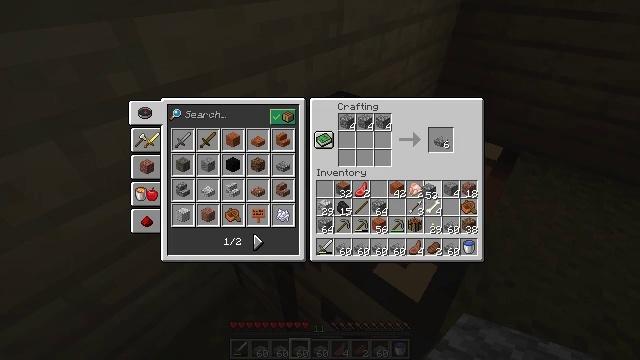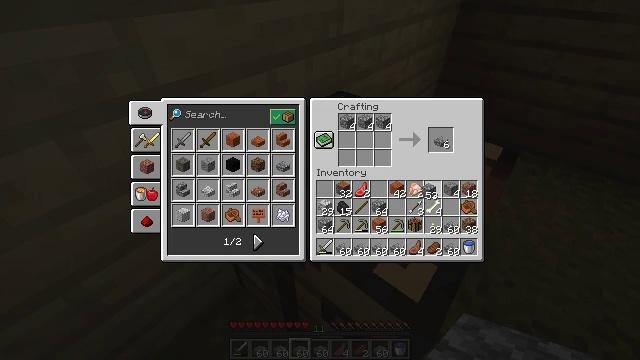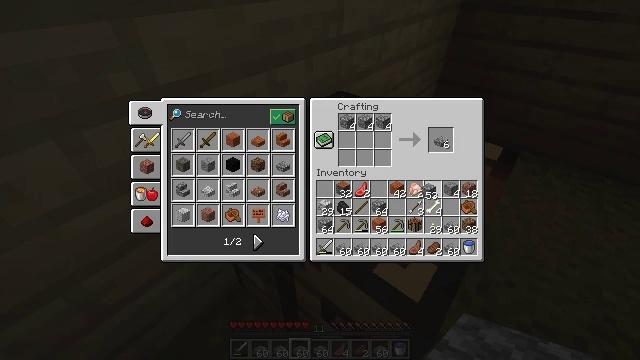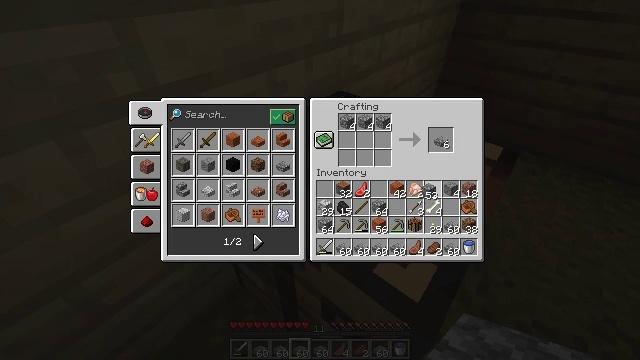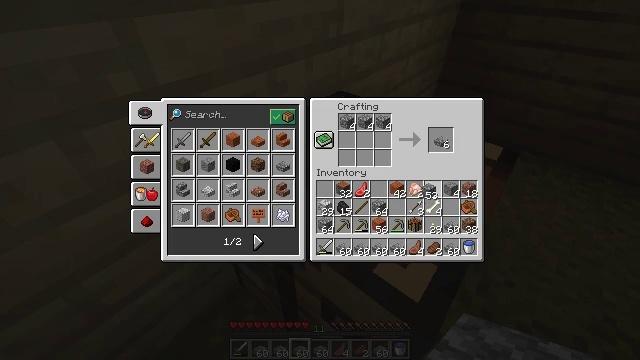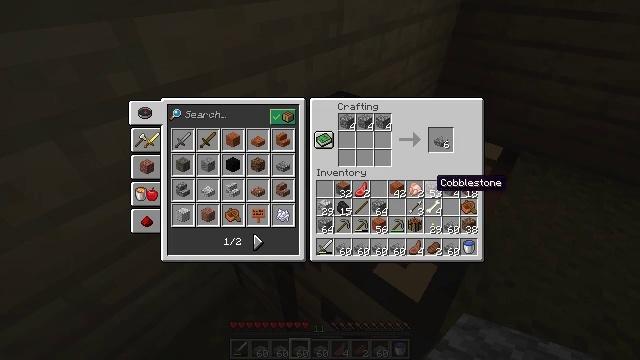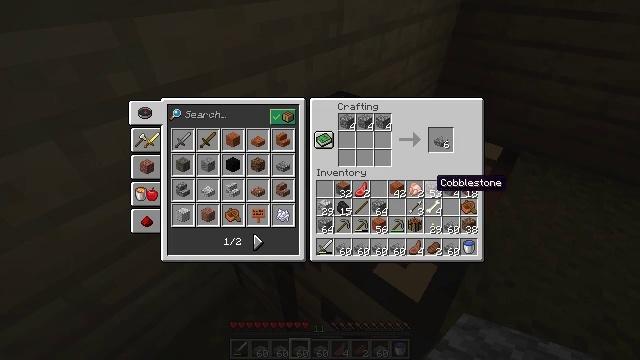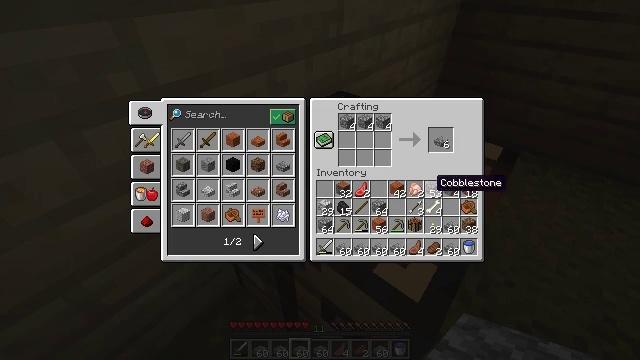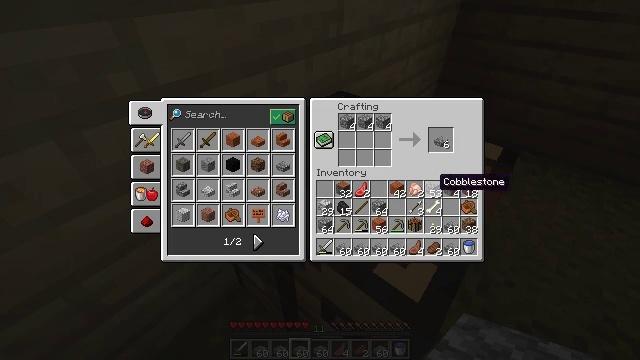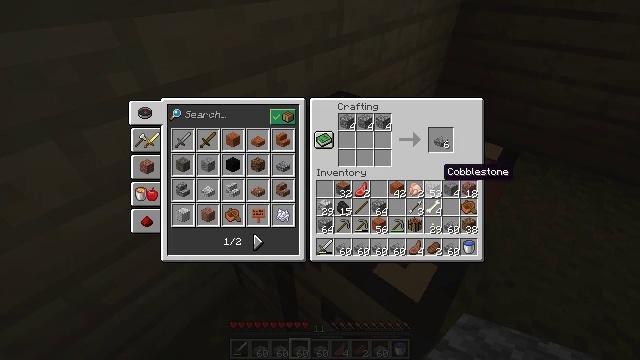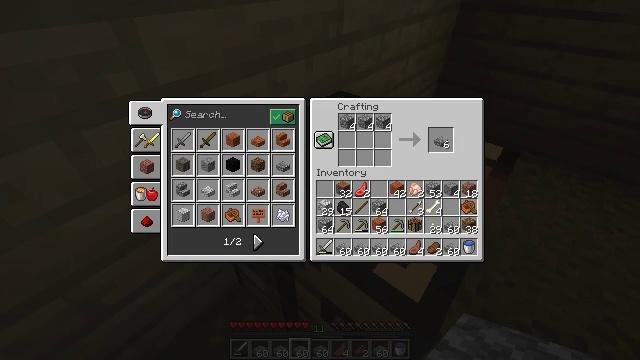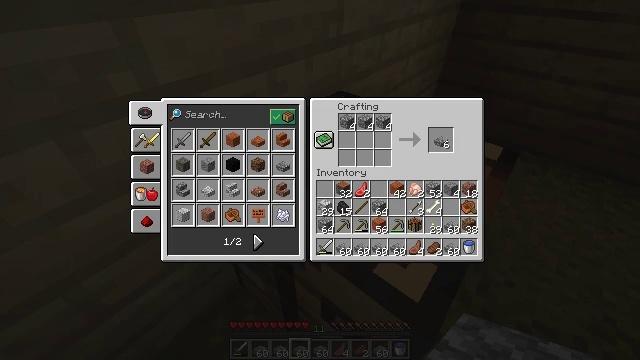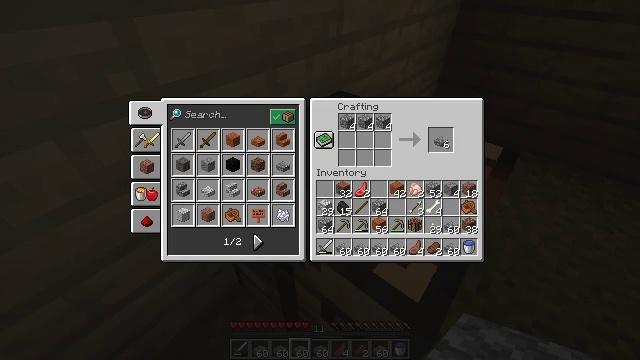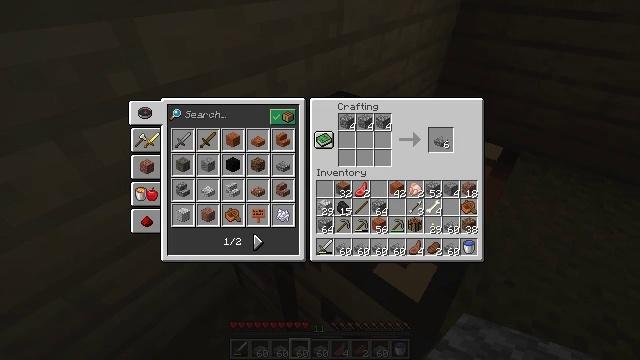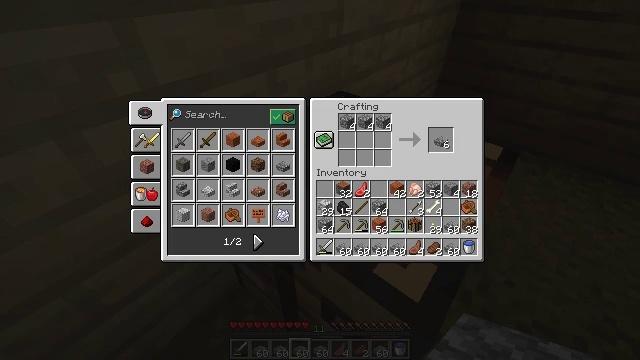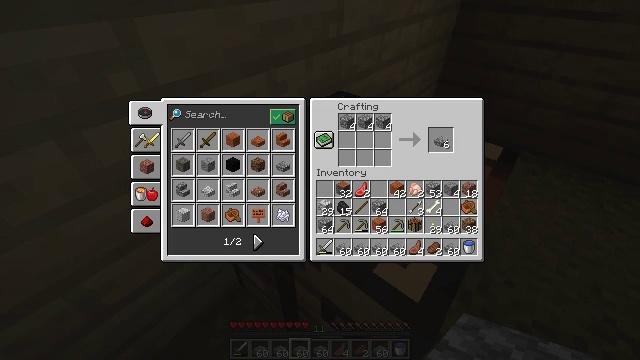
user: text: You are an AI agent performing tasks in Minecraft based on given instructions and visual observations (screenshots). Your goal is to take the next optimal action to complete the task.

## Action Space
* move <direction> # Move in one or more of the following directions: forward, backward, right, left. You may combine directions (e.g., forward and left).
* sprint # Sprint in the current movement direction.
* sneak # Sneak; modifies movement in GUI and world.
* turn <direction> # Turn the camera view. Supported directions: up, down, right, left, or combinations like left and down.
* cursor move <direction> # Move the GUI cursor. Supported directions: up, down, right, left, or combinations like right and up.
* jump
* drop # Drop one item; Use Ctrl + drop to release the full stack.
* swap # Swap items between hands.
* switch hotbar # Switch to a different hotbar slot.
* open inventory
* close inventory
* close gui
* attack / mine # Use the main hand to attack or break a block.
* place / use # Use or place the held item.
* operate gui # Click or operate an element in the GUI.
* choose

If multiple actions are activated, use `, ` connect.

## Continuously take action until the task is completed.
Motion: motion action
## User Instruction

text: Craft multiple cobblestone slab with cobblestone.
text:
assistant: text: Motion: operate gui
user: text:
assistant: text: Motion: operate gui
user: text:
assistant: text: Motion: operate gui
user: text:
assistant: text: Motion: operate gui
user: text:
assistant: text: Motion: no_op
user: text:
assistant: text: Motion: no_op
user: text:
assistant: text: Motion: no_op
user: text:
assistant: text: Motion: no_op
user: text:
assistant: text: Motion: cursor move up
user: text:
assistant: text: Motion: cursor move up
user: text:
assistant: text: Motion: cursor move up
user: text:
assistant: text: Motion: cursor move right and up
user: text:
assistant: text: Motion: no_op
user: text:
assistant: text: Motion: no_op
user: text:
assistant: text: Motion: no_op
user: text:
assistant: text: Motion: no_op
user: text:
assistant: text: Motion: no_op
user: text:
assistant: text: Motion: no_op
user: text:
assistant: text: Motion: no_op
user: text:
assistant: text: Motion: no_op
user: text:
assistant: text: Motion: no_op
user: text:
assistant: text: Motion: no_op
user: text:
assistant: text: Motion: no_op
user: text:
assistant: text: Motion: operate gui
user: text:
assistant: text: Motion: operate gui
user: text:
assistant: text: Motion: operate gui
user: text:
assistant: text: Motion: no_op
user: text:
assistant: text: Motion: operate gui
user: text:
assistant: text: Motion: operate gui
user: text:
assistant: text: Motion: no_op